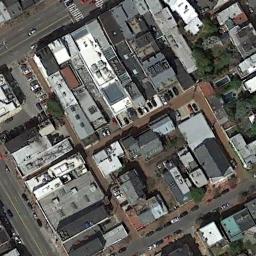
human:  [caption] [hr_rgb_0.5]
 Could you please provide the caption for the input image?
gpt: The dense residential is next to the road with many cars .

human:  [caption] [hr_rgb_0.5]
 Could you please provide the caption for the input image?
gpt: Many roads and neatly arranged houses in densely populated areas .

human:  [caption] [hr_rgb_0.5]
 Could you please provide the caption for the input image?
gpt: A dense residential area with lots of houses next to each other is surrounded by some roads .

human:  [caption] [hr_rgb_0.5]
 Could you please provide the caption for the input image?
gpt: The residential area is off the highway .

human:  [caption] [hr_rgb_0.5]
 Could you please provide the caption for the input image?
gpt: There are houses of different colors on a dense residential area .